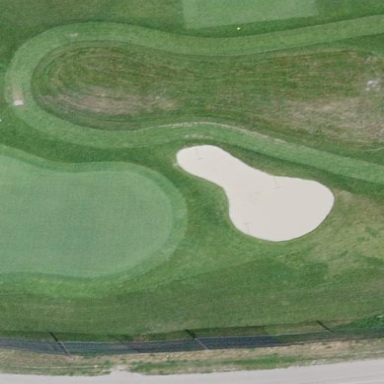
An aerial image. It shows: Golf bunker filled with sandy terrain.